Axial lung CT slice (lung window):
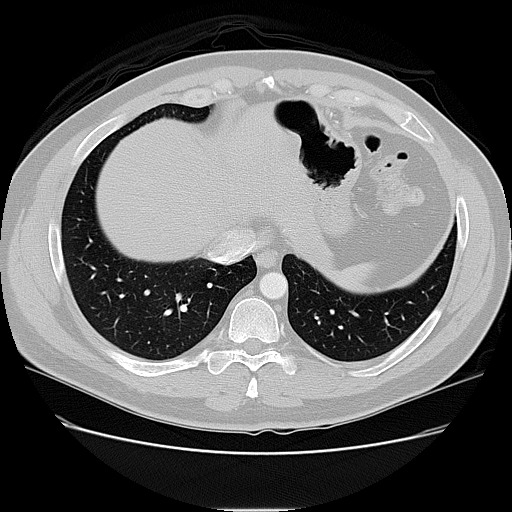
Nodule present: no